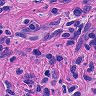
Metastatic tissue present: yes